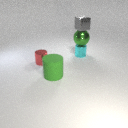
small cyan metal cylinder below large green metal sphere